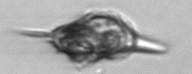
Label: Amylax